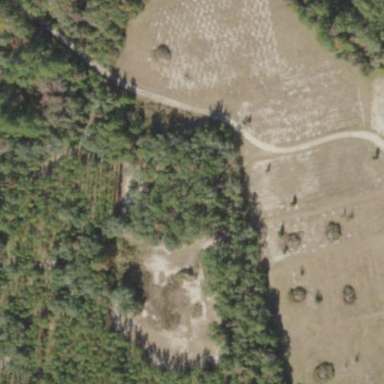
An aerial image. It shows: Plant nursery specializing in trees.